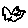
Label: bird